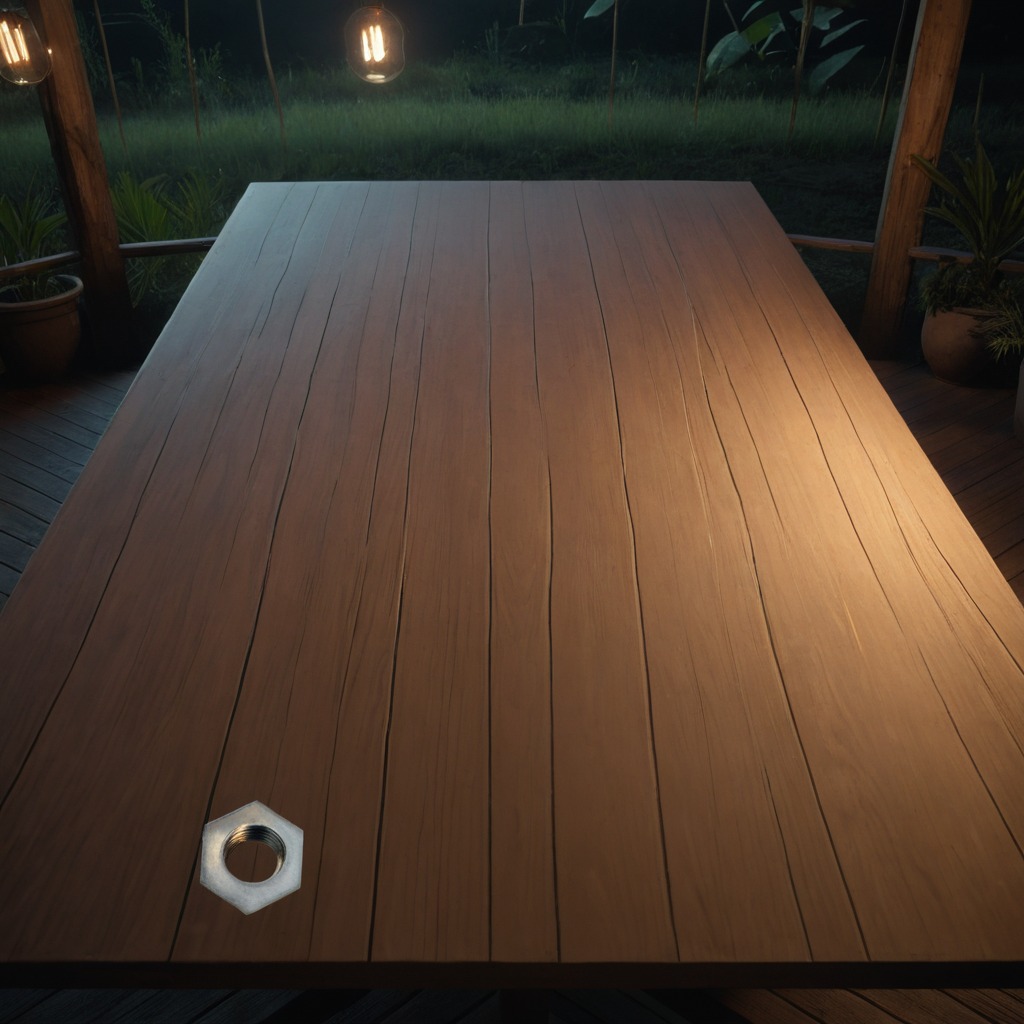
A metal nut is lying on a wooden table inside a jungle field workshop tent at night.